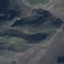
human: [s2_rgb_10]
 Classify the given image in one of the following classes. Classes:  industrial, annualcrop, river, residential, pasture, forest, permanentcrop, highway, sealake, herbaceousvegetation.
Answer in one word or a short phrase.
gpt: HerbaceousVegetation